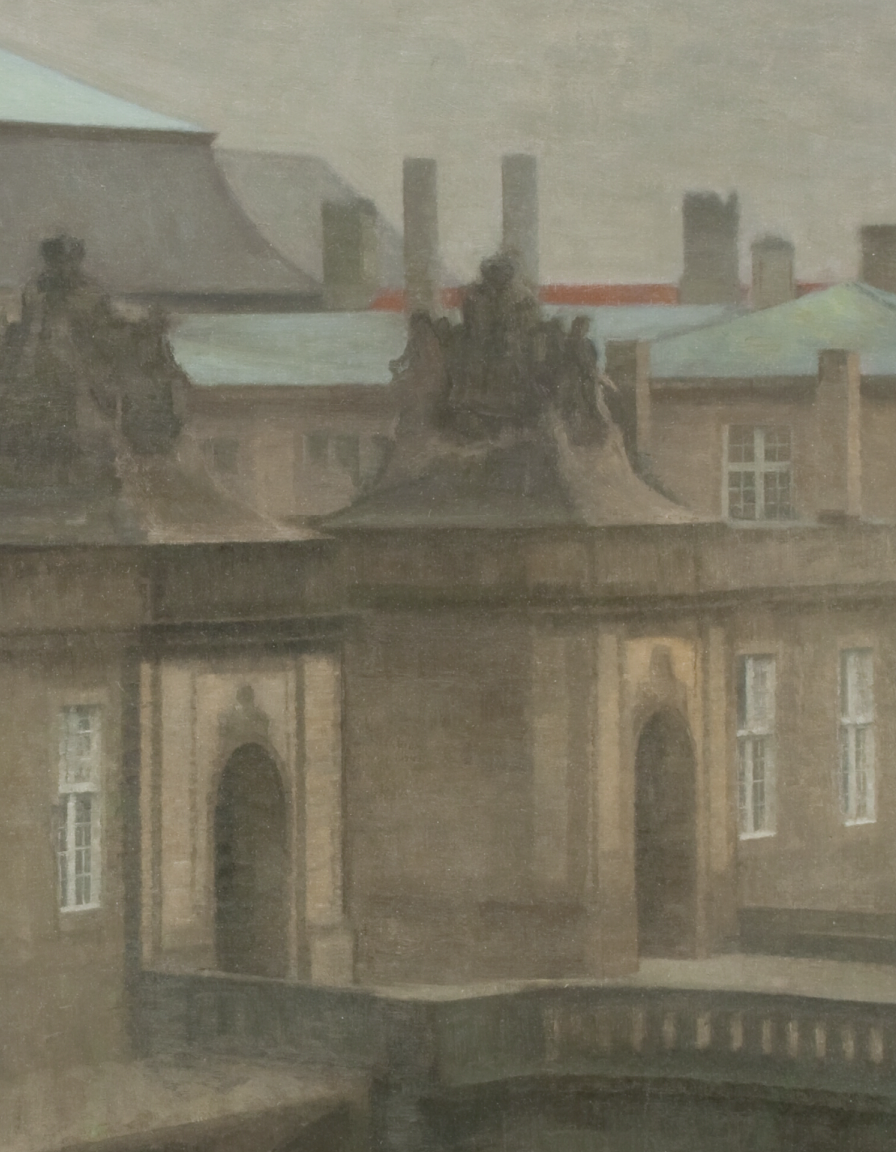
landscape painting, wide, overcast daylight, central arched gateway of neoclassical palace with dark rooftop sculptural group above stone bridge balustrade in foreground copper and terracotta roofs beyond flat grey overcast sky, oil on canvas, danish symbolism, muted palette